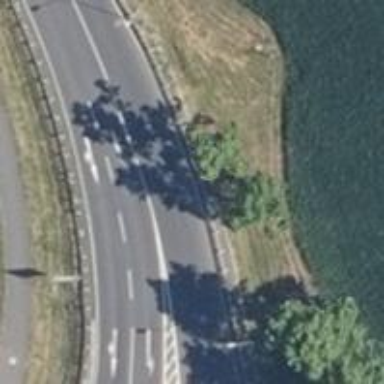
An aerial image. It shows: Tertiary road with asphalt surface.